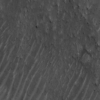
Label: not_dusty